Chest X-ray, PA view. Patient: 34 years old, sex M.
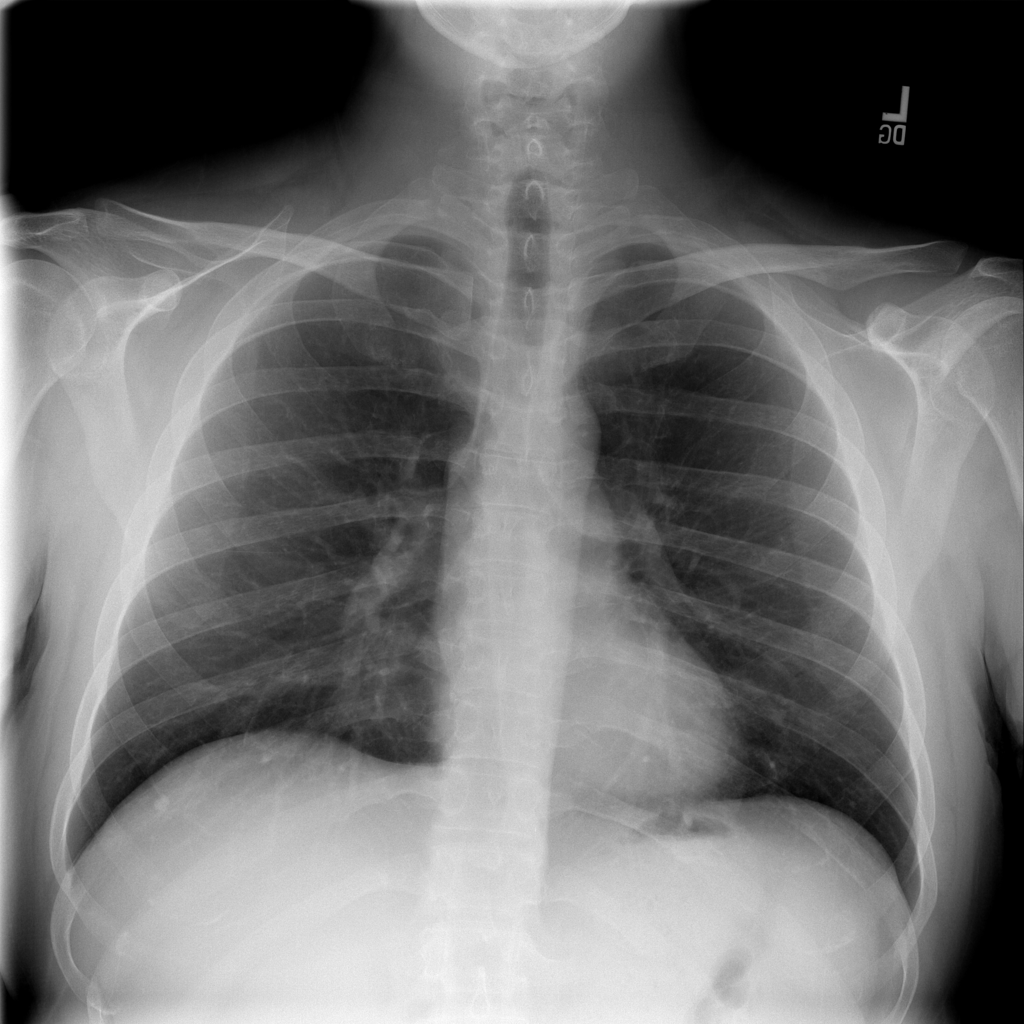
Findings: No Finding